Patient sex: M
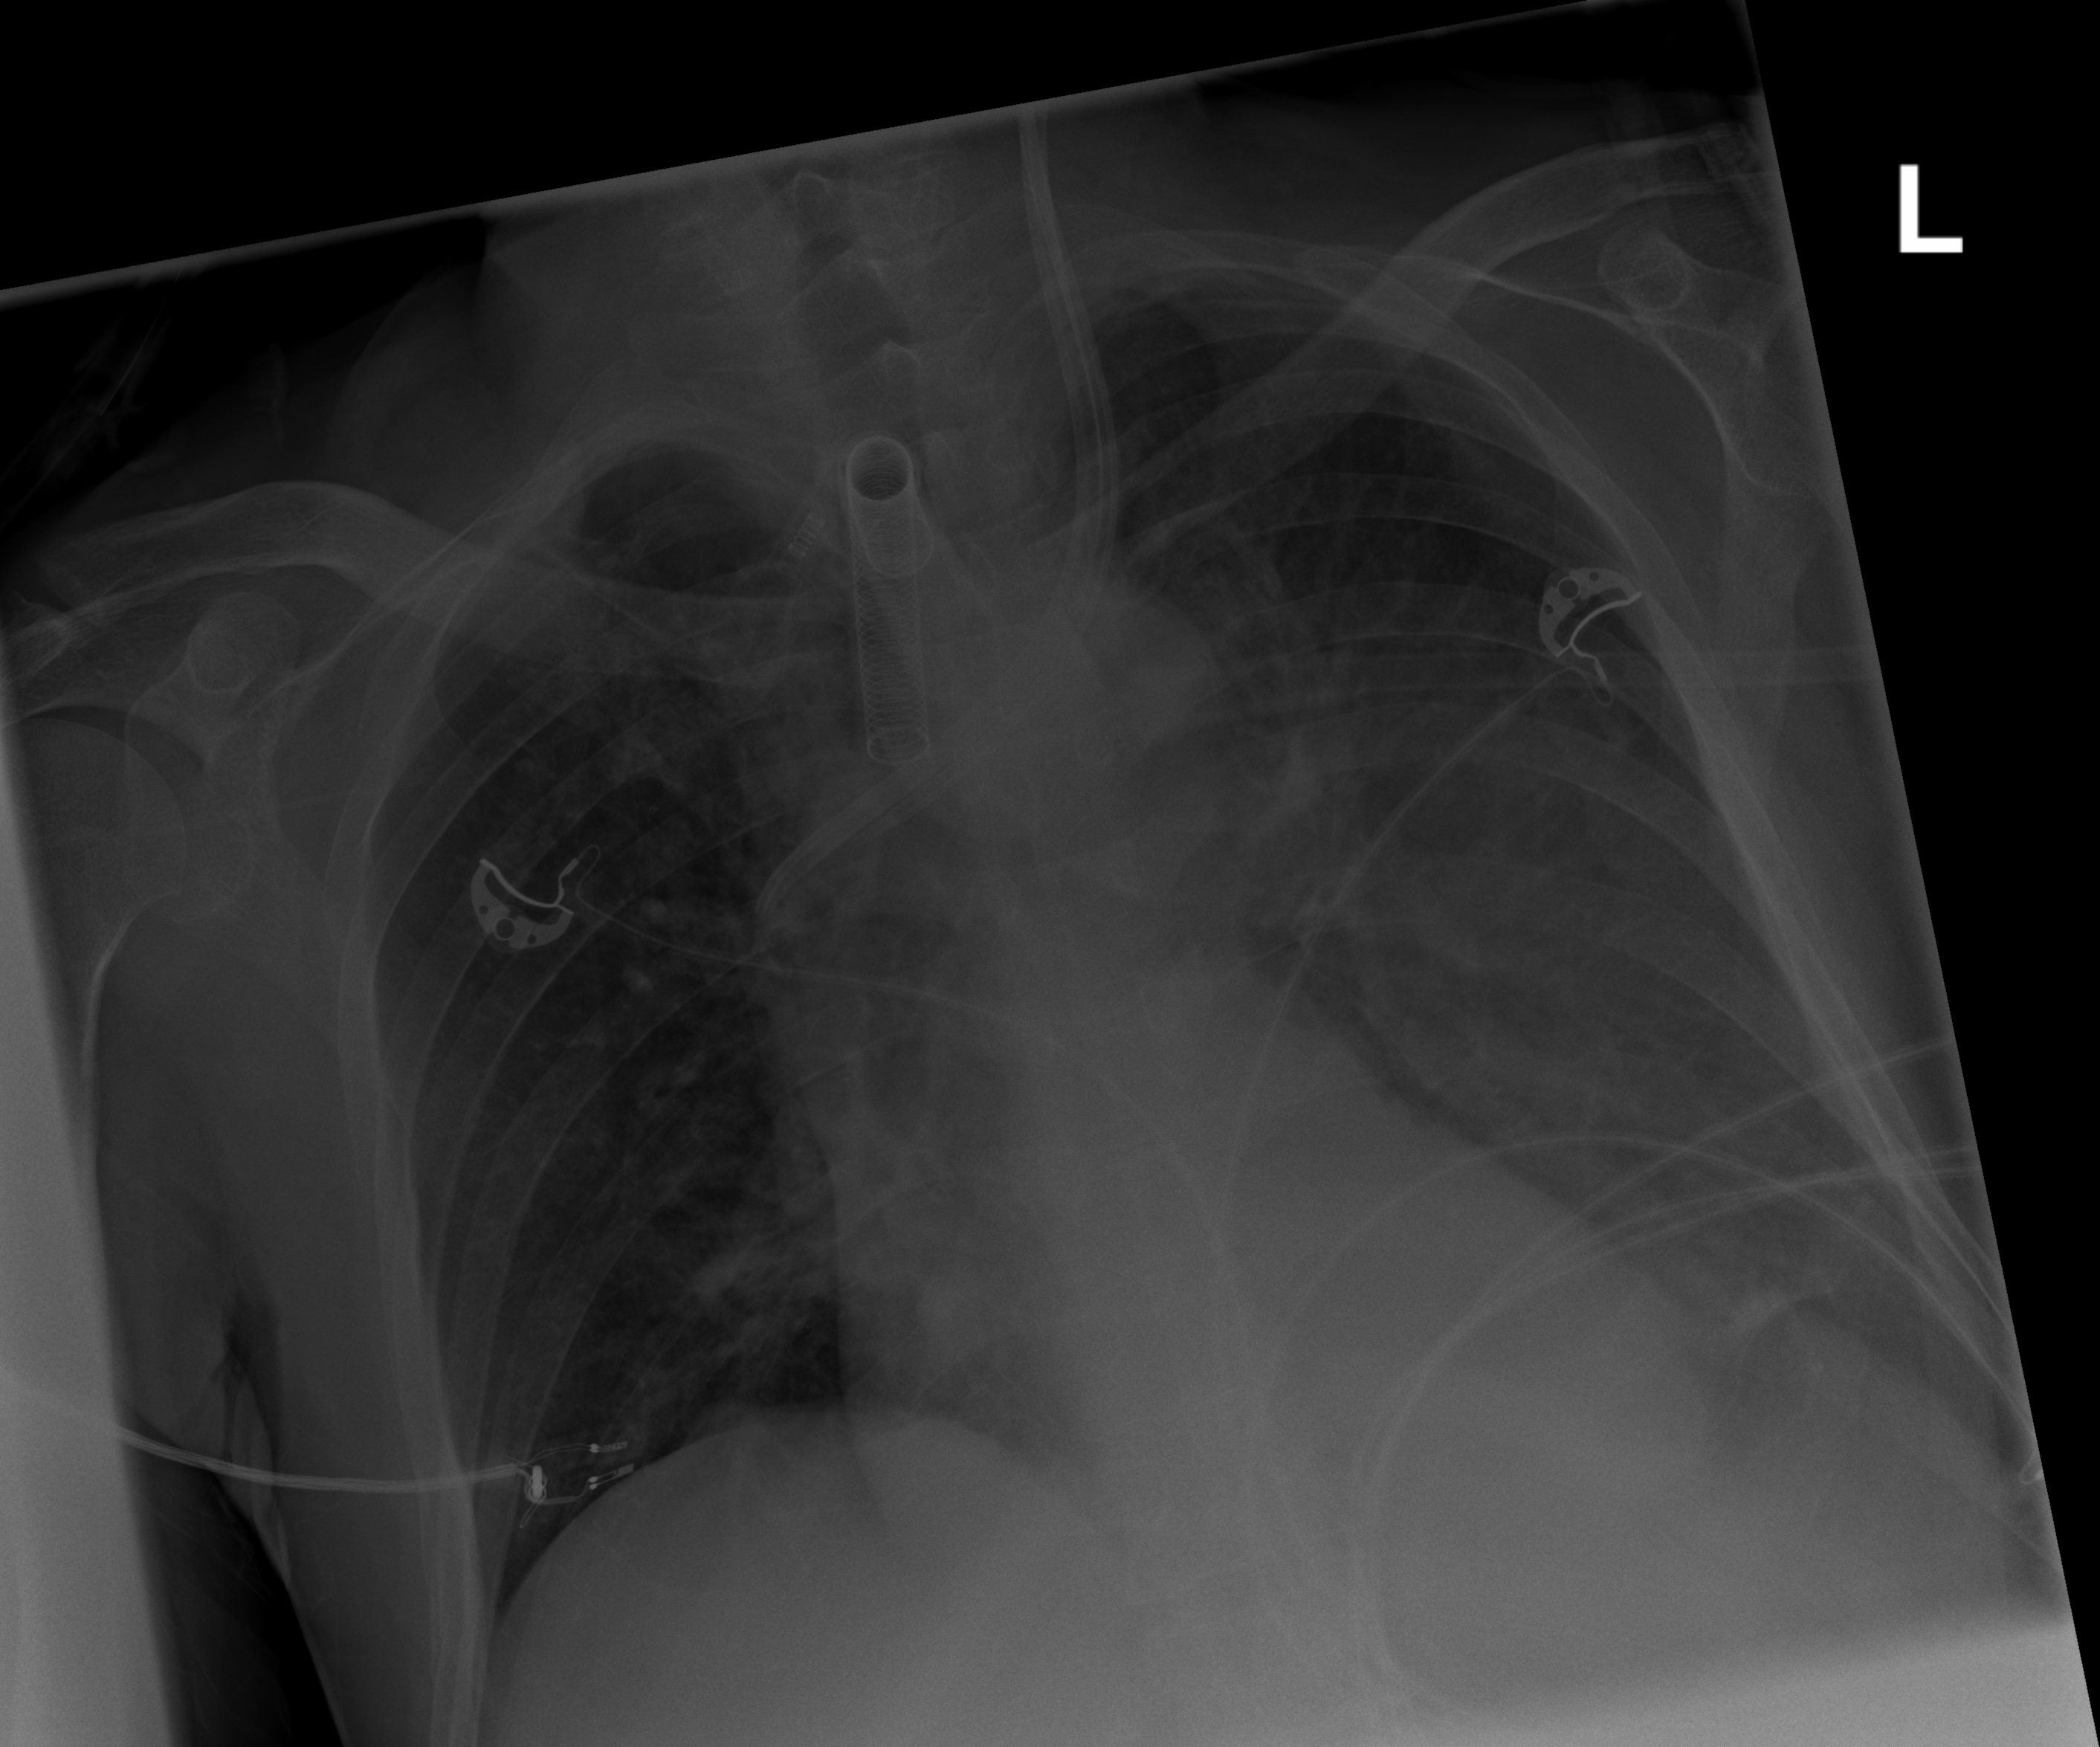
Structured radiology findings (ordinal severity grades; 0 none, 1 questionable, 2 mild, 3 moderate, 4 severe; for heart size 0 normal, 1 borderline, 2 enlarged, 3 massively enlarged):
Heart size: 0
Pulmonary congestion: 2
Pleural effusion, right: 0
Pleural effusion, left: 3
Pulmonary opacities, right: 0
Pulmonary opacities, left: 2
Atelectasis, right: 0
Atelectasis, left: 3